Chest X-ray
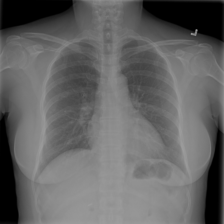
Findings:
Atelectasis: negative
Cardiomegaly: negative
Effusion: negative
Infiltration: negative
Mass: negative
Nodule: negative
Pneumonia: negative
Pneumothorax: negative
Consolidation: negative
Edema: negative
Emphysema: negative
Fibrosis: negative
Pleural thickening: negative
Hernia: negative